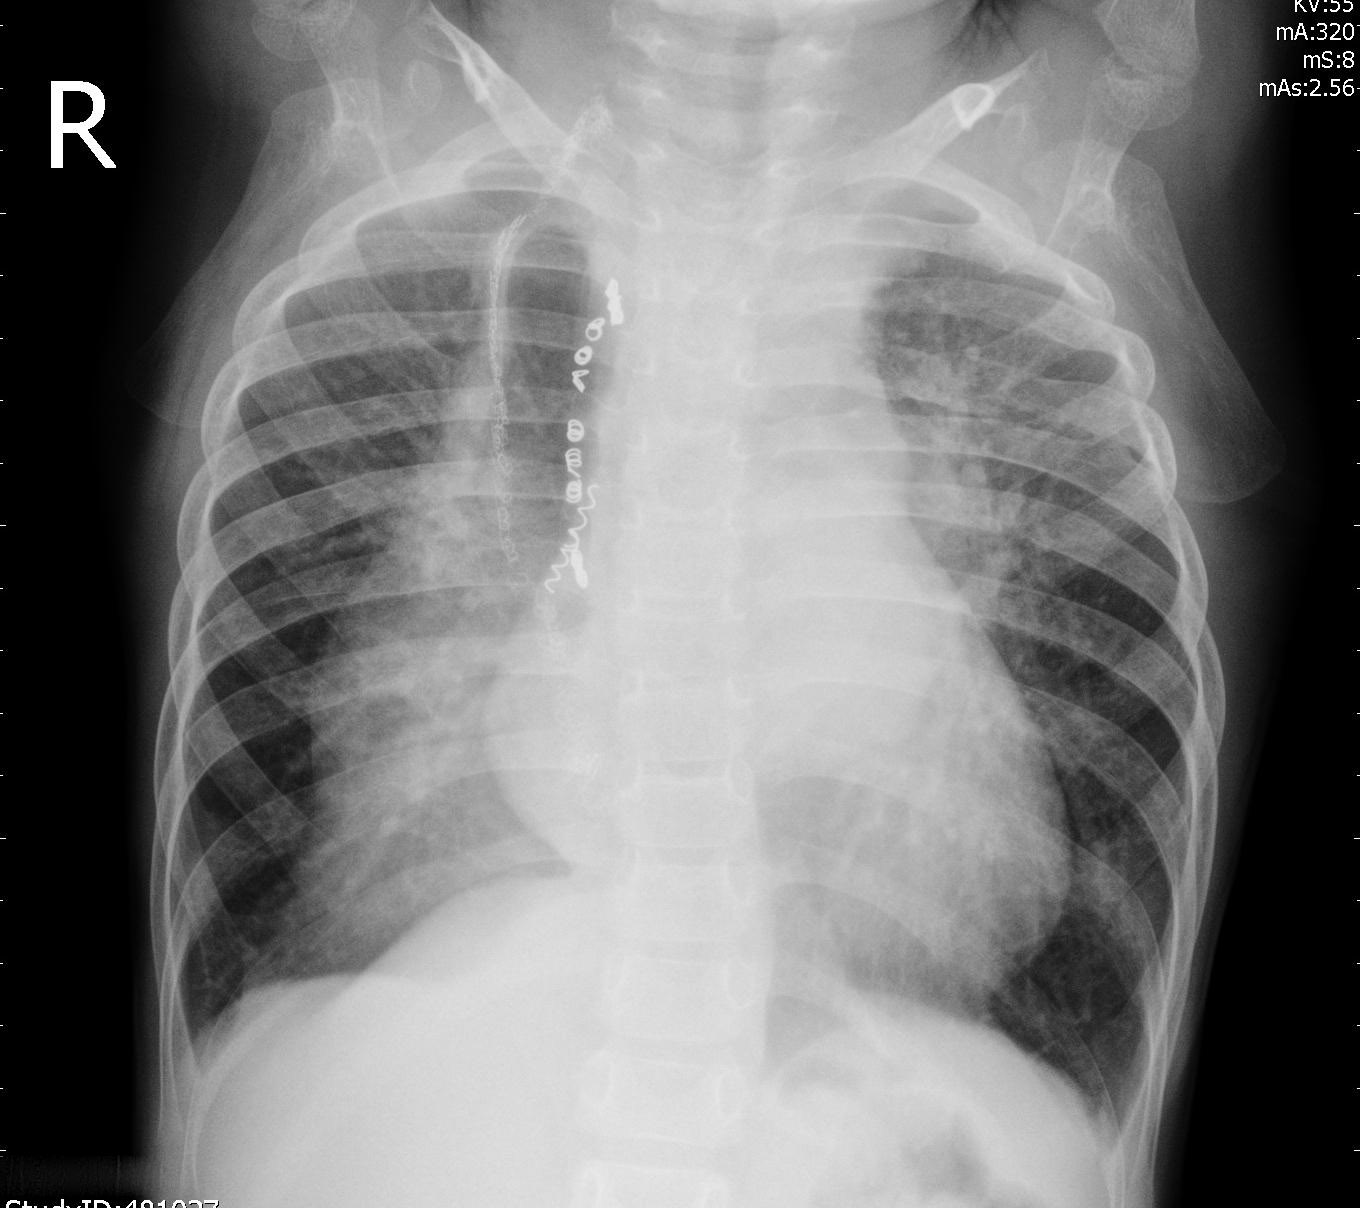
Diagnosis: PNEUMONIA